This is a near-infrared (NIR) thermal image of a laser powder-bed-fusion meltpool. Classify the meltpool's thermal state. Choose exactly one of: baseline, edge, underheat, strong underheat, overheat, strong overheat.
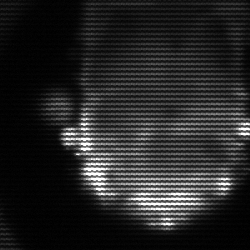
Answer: baseline